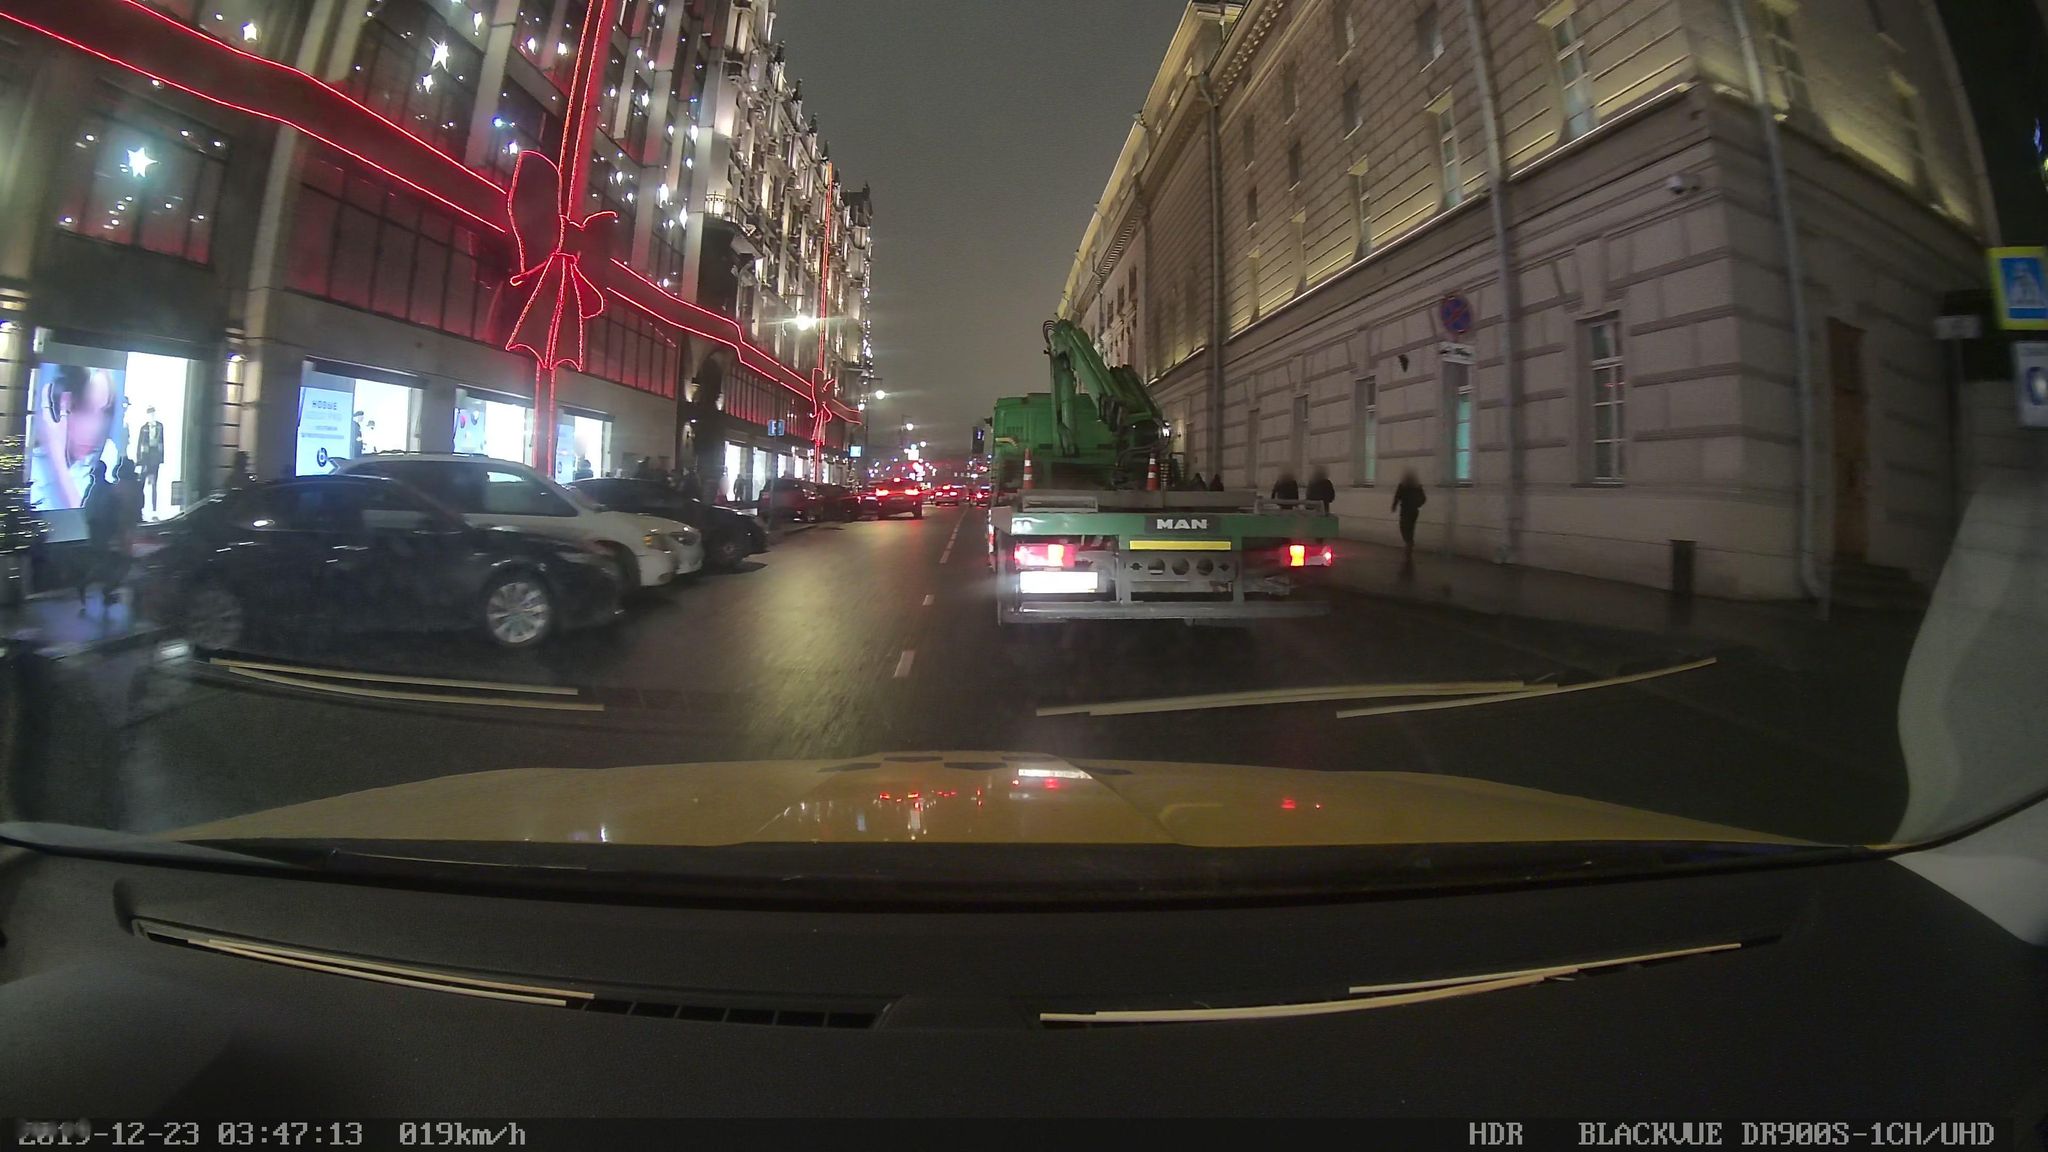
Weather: clear
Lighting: night
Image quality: slightly poor
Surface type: driving surface
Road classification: unclassified, service
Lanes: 1
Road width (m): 2.2
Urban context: urban centre
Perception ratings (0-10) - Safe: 3.57, Lively: 7.08, Beautiful: 4.35, Boring: 0.68, Depressing: 5.78, Wealthy: 3.34